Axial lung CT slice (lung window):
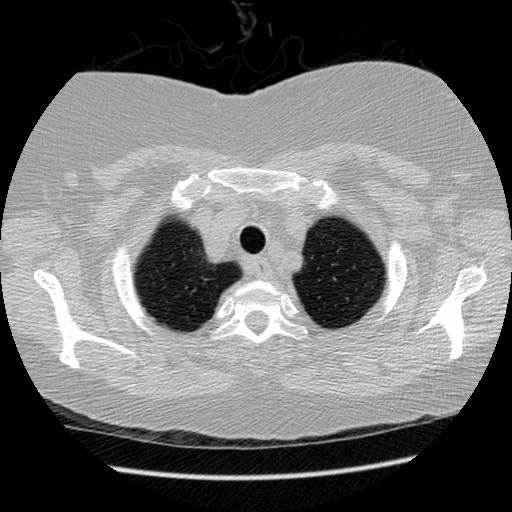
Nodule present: no